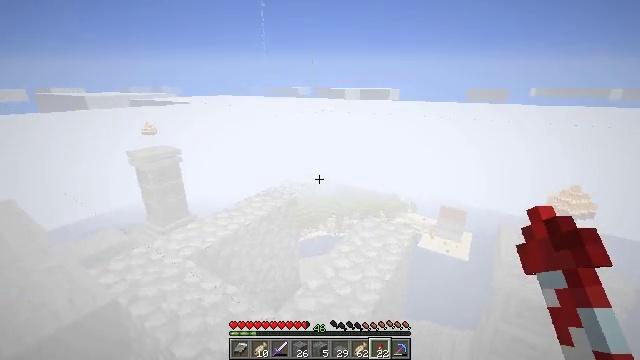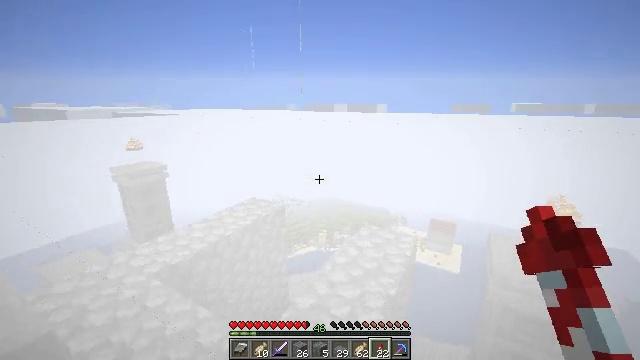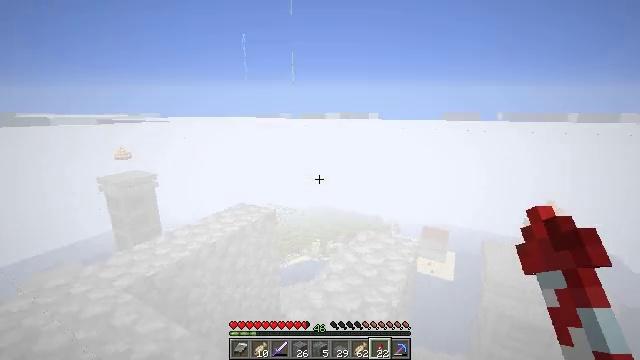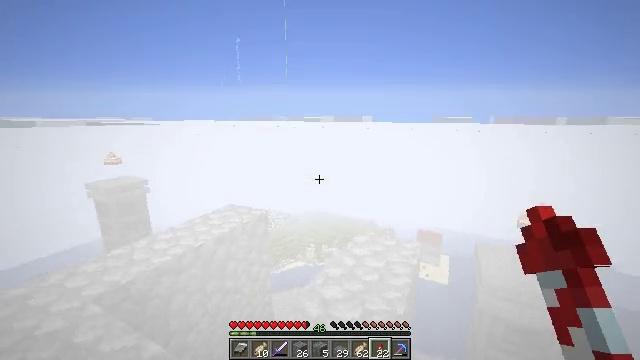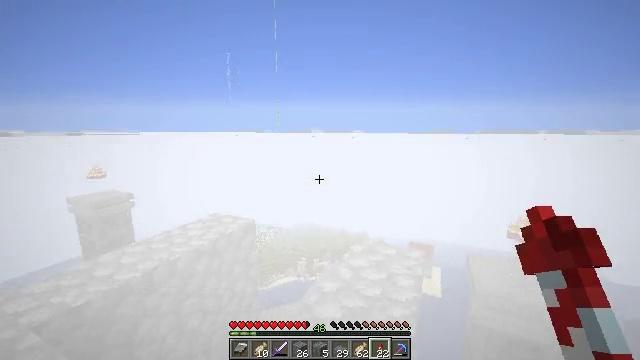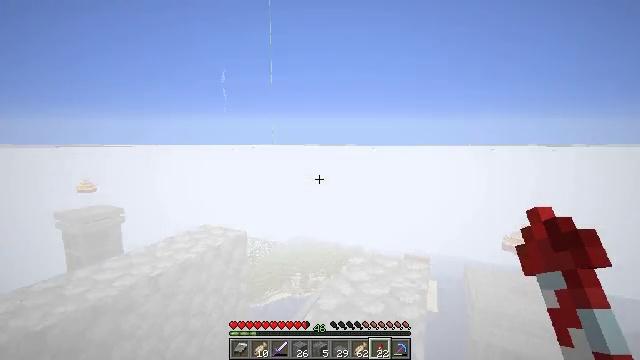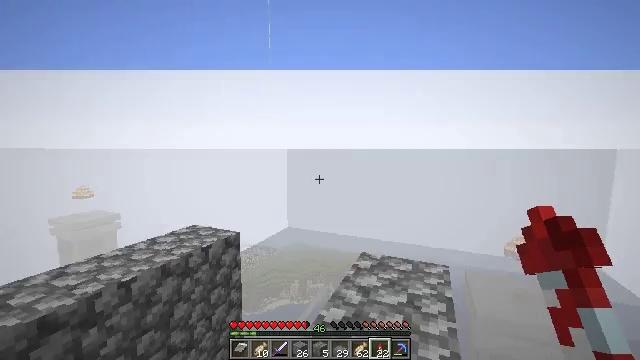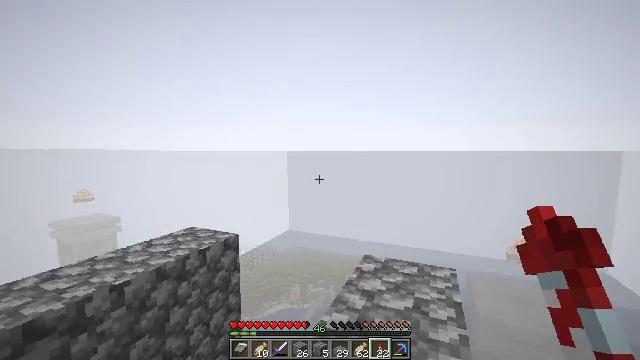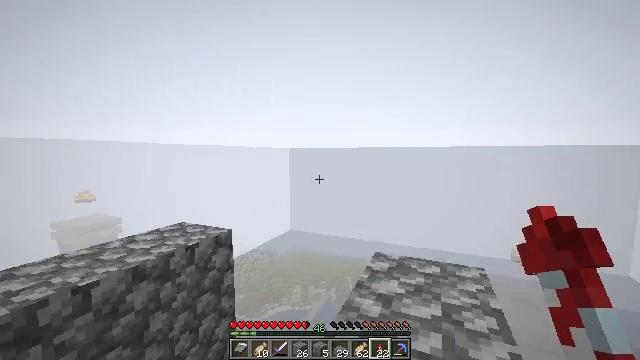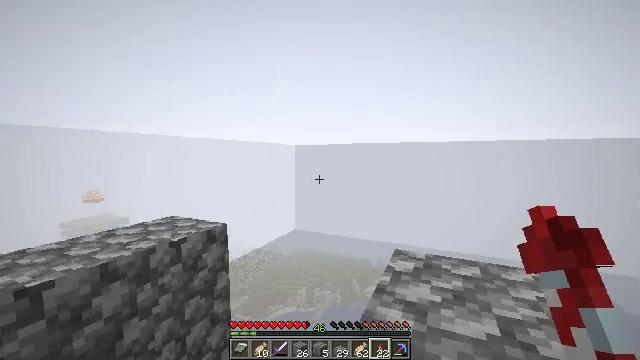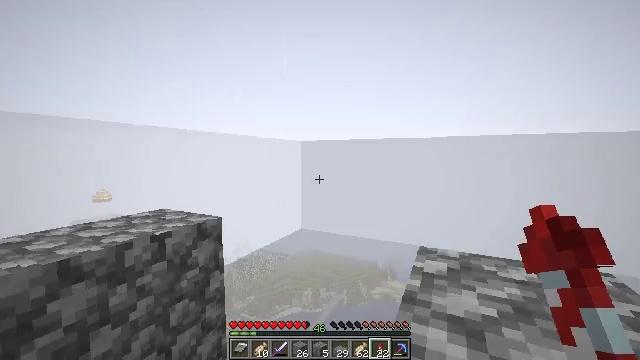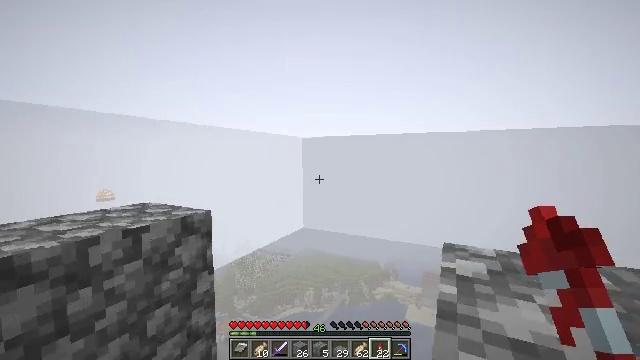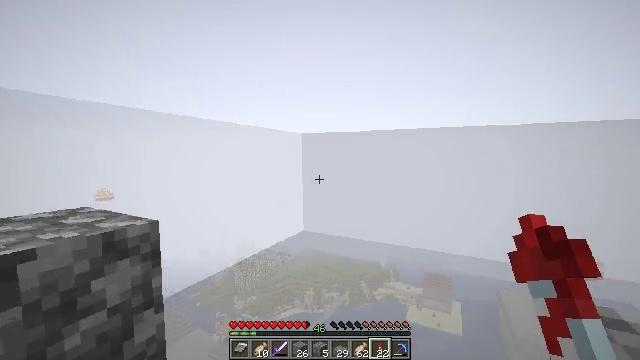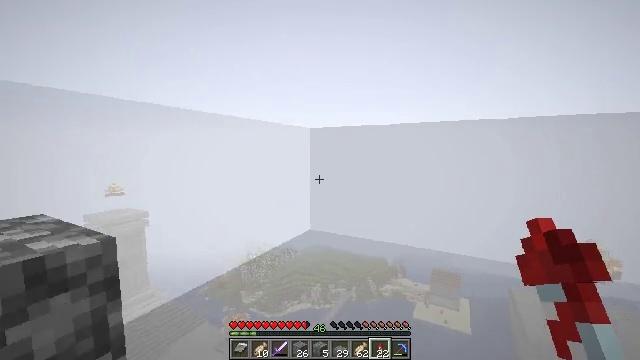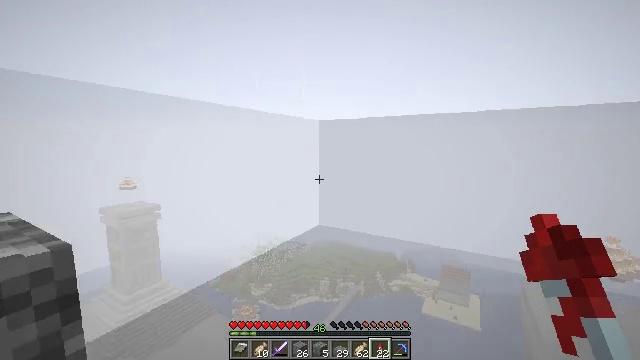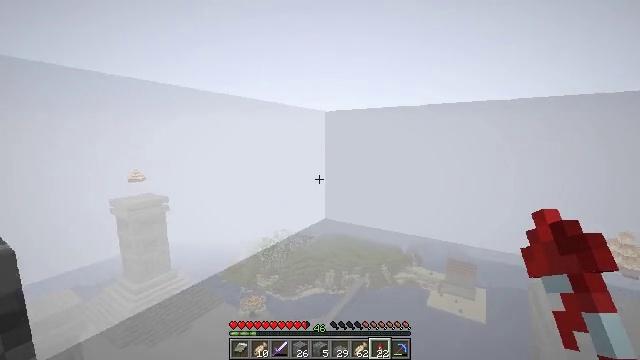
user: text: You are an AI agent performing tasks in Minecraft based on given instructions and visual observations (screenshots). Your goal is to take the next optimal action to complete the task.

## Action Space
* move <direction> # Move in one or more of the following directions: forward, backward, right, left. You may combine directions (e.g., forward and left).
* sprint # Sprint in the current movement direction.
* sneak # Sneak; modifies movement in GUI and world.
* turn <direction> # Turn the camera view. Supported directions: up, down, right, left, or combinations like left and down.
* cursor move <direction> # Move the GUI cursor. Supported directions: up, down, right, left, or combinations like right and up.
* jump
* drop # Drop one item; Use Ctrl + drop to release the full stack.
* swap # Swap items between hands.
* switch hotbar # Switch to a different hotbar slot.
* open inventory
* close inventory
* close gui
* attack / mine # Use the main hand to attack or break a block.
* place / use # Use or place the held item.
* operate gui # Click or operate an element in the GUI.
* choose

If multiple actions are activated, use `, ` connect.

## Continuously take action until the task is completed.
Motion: motion action
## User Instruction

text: Craft a slime block using 9 slimeballs.
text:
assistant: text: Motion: move forward, turn right and up
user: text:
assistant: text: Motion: move forward, turn right and up
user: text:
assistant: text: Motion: move forward, turn right and up
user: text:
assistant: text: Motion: move forward, turn right and up
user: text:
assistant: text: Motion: move forward, turn right and up
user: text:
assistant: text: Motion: move forward, turn up
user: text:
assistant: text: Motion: move forward
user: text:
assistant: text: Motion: move forward
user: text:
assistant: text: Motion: move forward, turn left
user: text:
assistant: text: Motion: move forward, turn left
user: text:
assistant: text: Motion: move forward
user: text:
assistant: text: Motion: move forward
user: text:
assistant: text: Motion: move forward, turn left
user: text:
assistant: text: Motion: move forward, turn left and down
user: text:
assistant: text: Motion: move forward, turn left and down
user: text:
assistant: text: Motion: move forward
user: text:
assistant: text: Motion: move forward, turn down
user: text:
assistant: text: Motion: move forward
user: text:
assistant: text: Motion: move forward
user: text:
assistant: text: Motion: move forward
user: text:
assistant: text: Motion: move forward, jump
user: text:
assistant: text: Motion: move forward, jump
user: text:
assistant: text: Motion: move forward
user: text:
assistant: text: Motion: move forward, jump
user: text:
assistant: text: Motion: move forward, jump
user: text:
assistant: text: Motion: move forward, jump
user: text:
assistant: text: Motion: move forward, jump
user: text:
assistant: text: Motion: move forward, jump
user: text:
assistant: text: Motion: move forward
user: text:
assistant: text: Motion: move forward